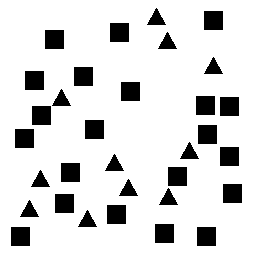
Squares: 21
Triangles: 11
Stars: 0
Total shapes: 32